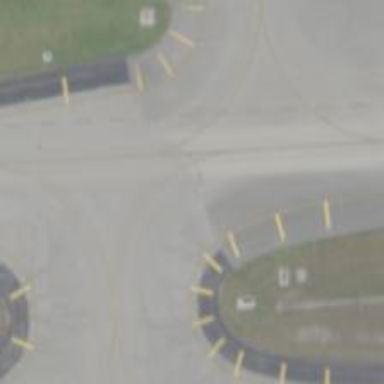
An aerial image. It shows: Image of taxiway at airport.